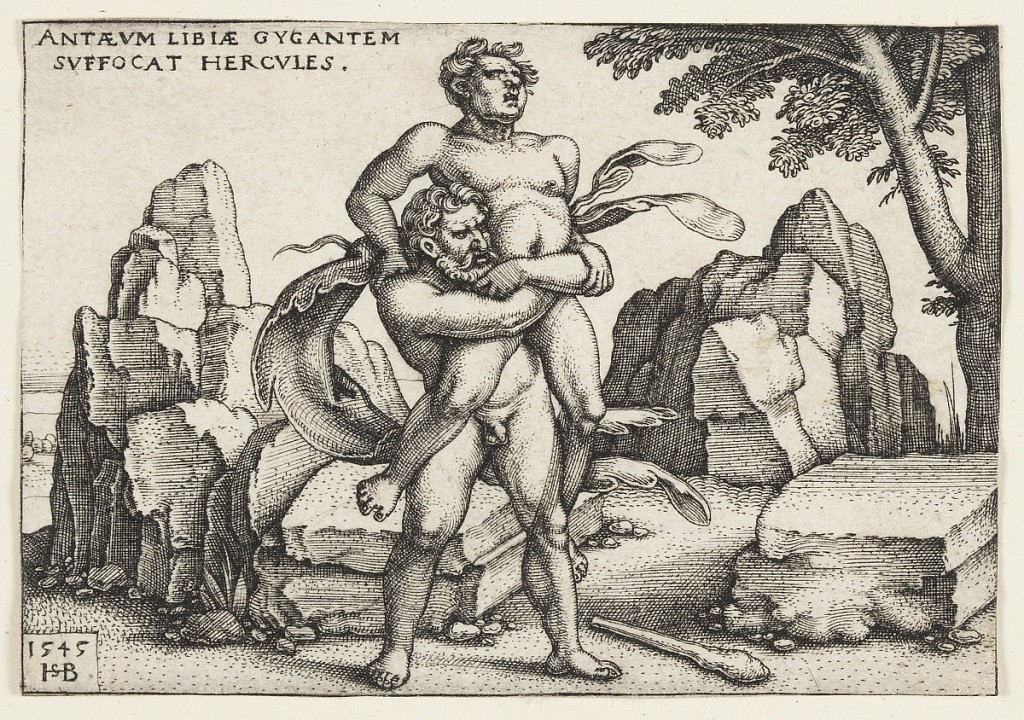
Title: Hercules and Antaeus
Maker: Hans Sebald Beham, German, 1500–1550
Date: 1542–48
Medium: Engraving on off-white laid paper
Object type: Print
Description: Horizontal rectangle. Hercules is represented lifting Antaeus in the air strangling him. Rock formations in the background.